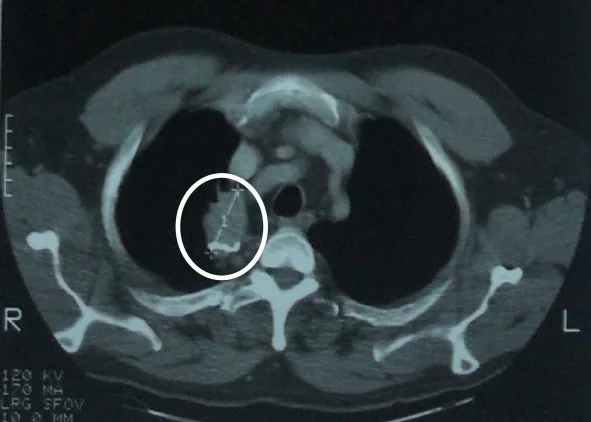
Thoracic CT Scan (1994): recurrent pulmonary lesion of alveolar echinococcosis after the right lobectomy performed in 1982.
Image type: radiology (ct)